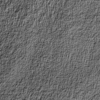
Label: not_dusty